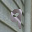
Label: 9